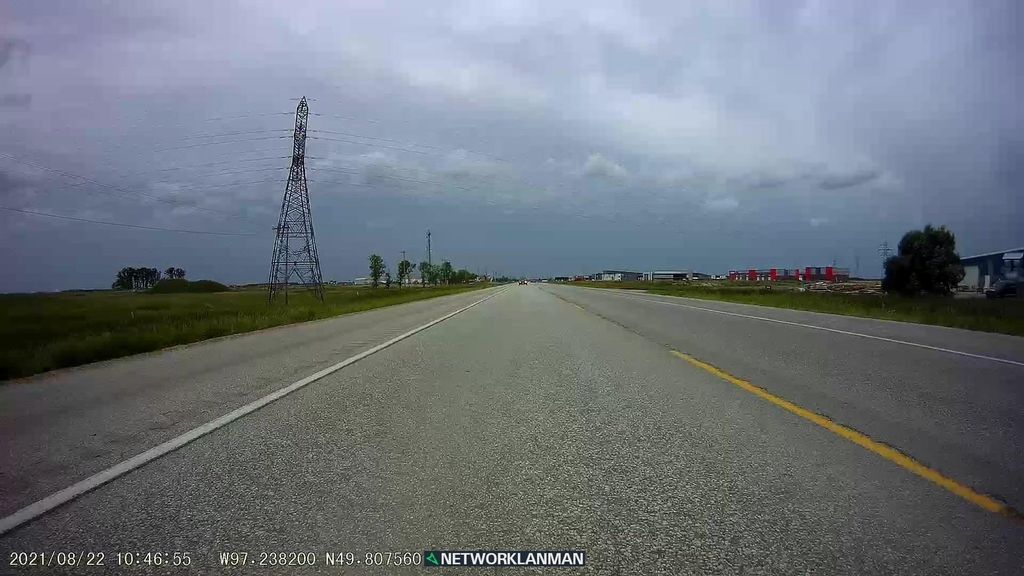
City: winnipeg